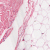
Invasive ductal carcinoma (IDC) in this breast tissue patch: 0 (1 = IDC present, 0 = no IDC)